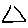
Label: triangle